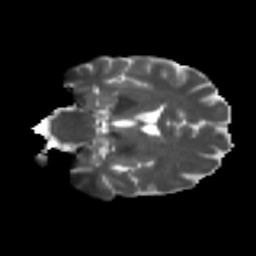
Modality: T2w
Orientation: coronal
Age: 67
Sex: male
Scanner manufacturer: ge
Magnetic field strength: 3 T
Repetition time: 7.8 s
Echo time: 0.0609 s